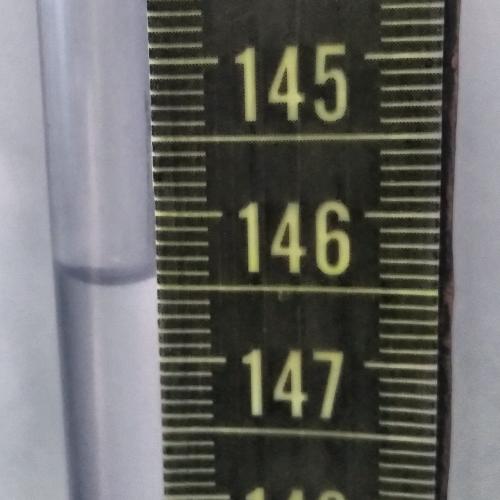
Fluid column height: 146.4 cm